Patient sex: M
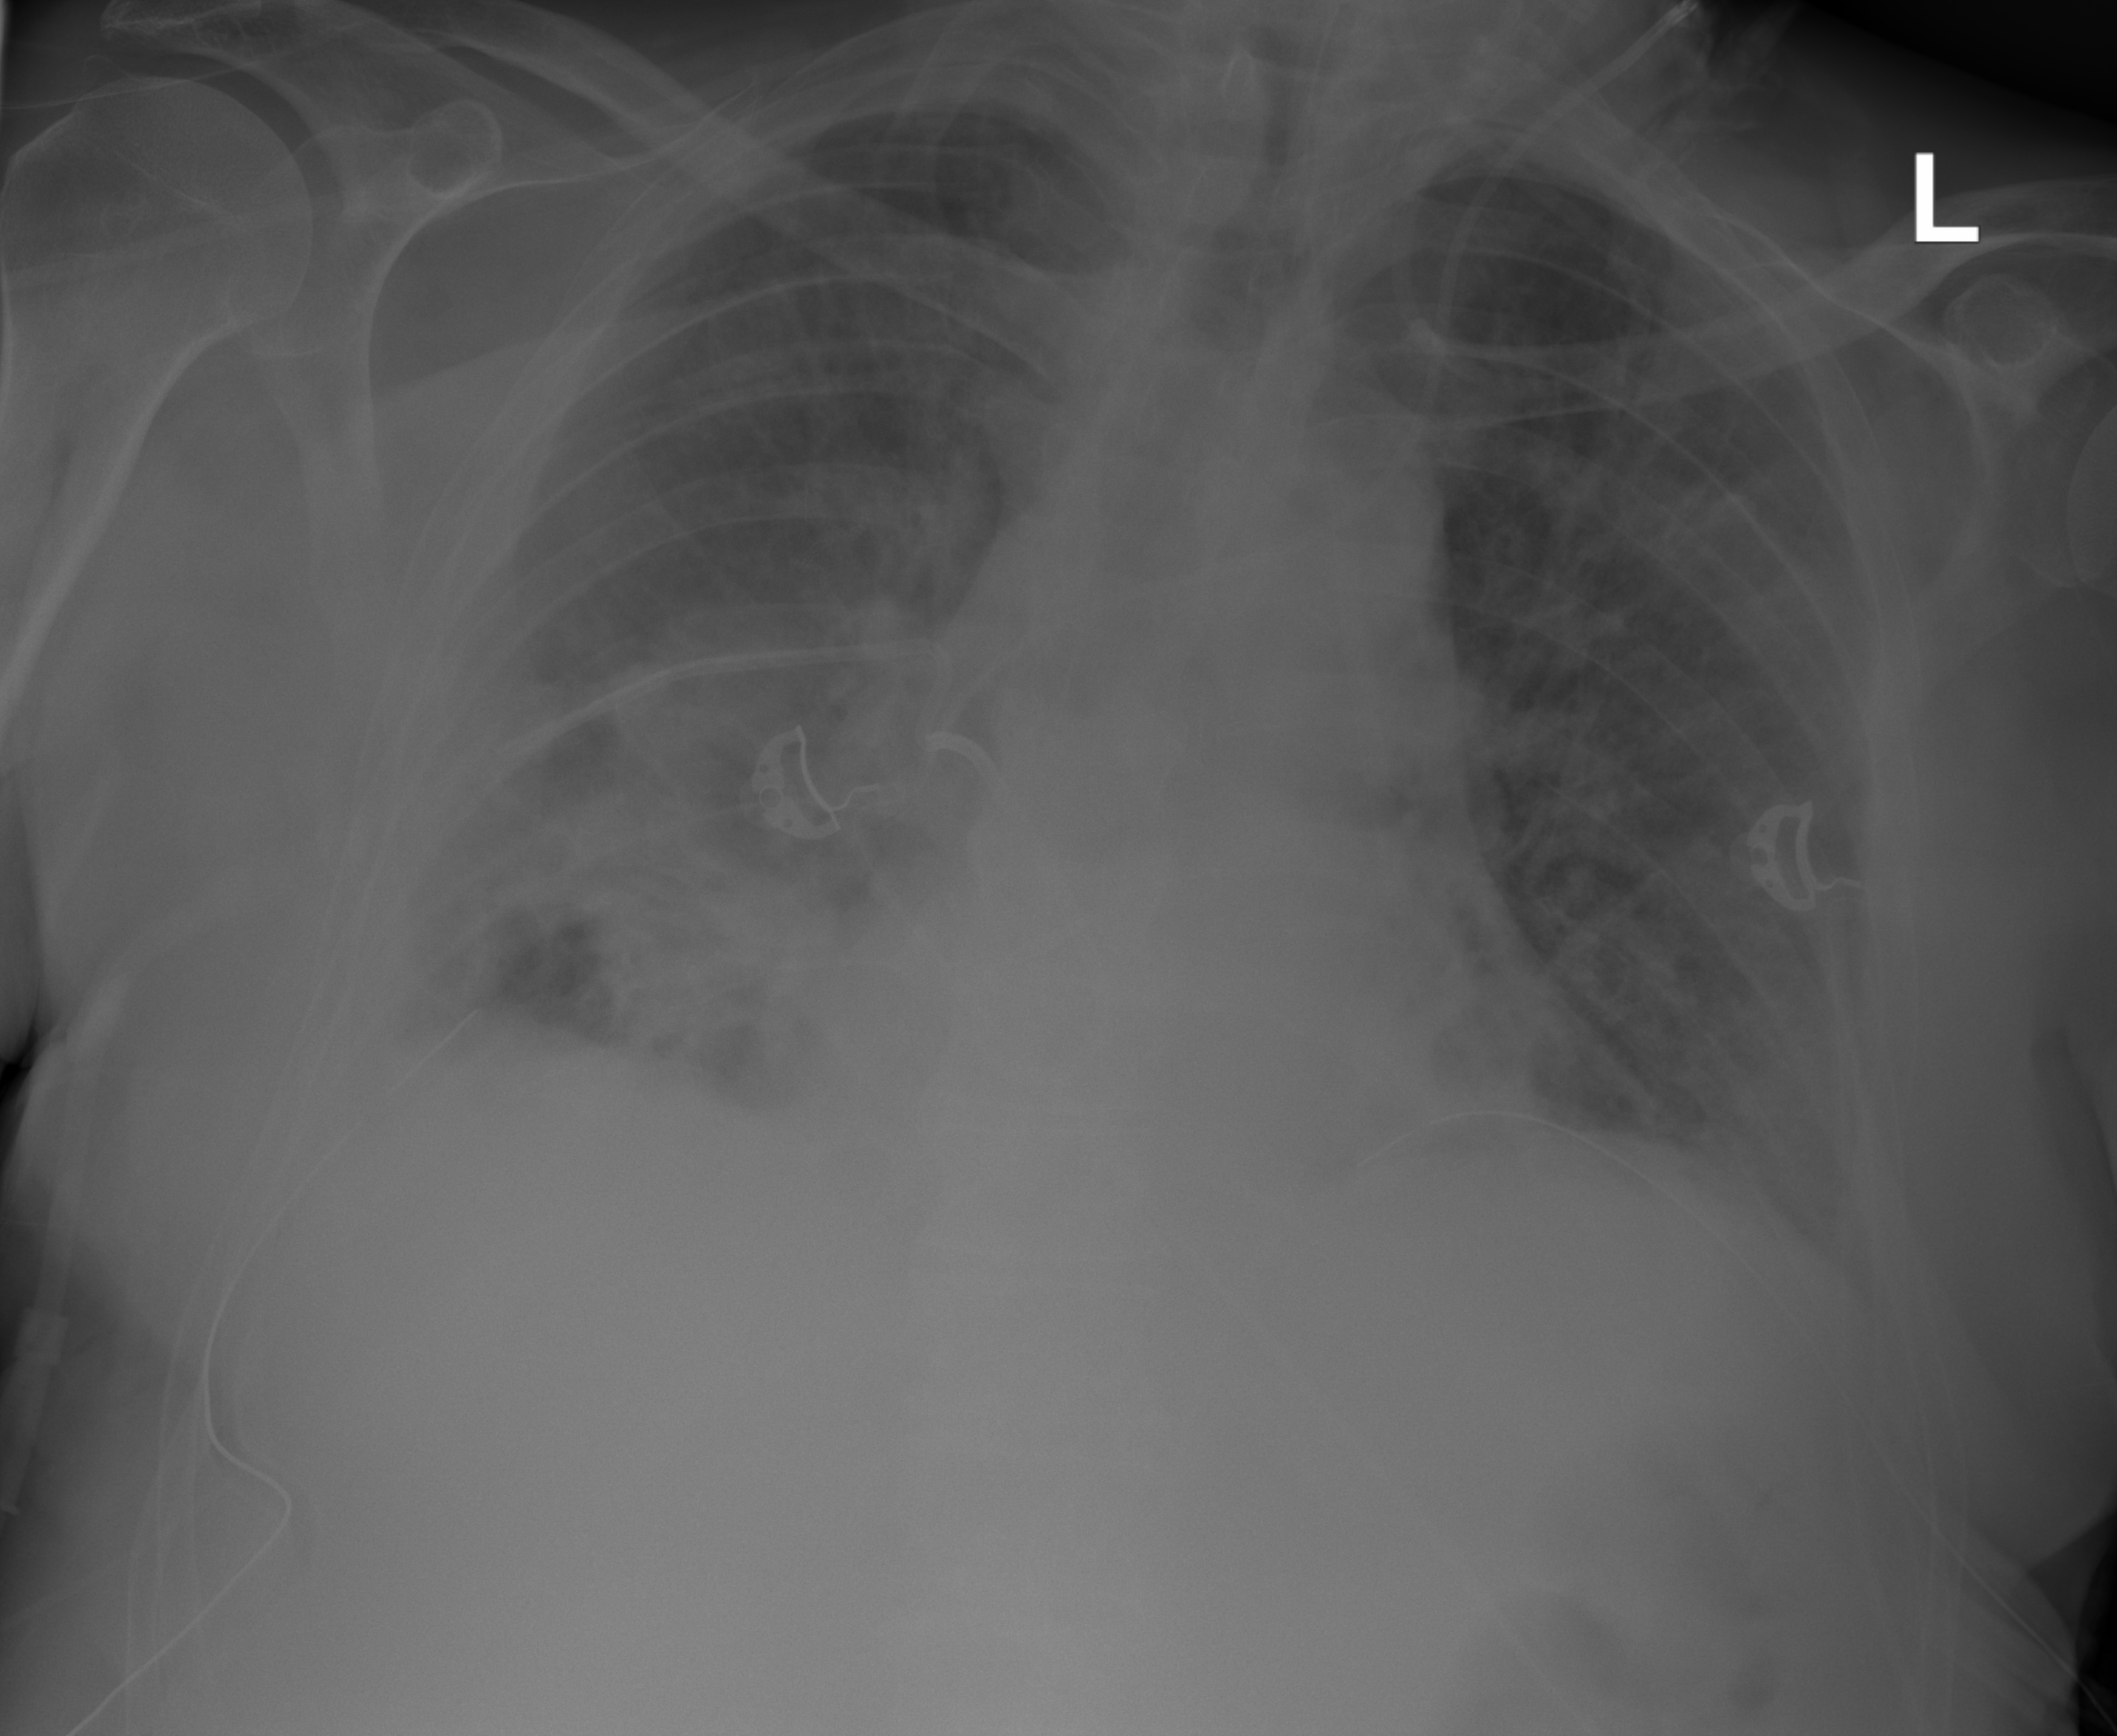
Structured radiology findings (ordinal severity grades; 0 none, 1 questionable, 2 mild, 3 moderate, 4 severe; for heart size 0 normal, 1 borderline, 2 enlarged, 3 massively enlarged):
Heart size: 1
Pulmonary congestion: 2
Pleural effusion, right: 2
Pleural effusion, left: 0
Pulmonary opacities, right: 2
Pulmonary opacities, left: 0
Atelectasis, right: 3
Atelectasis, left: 2